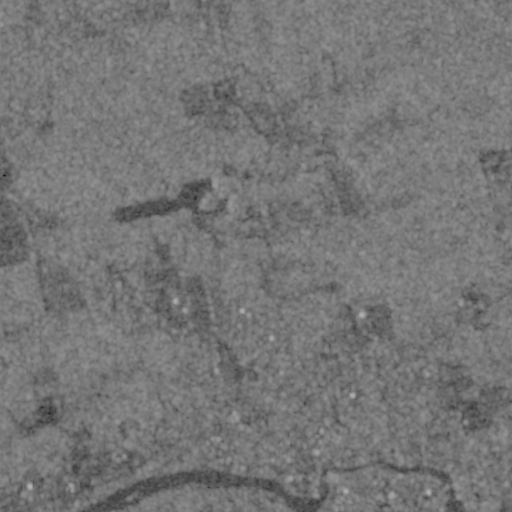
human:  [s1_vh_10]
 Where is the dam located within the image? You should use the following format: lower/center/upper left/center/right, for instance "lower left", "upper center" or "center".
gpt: The dam is located in the lower right of the image.
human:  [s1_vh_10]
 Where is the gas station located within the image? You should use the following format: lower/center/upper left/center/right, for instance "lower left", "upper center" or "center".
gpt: The gas station is located in the lower center of the image.
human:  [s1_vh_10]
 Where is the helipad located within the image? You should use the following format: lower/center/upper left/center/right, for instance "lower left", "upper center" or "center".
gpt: The helipad is located in the lower center of the image.
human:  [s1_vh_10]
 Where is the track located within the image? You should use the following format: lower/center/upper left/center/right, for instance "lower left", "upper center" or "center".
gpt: The track is located in the lower left of the image.
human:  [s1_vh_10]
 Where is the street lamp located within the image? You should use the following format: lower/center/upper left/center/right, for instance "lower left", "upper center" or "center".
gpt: The street lamp is located in the center right of the image.
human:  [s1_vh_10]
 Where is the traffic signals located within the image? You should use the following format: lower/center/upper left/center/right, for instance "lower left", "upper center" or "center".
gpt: The traffic signals is located in the lower center of the image.
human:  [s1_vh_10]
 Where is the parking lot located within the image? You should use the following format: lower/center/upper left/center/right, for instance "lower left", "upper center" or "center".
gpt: There is no parking lot in the image.

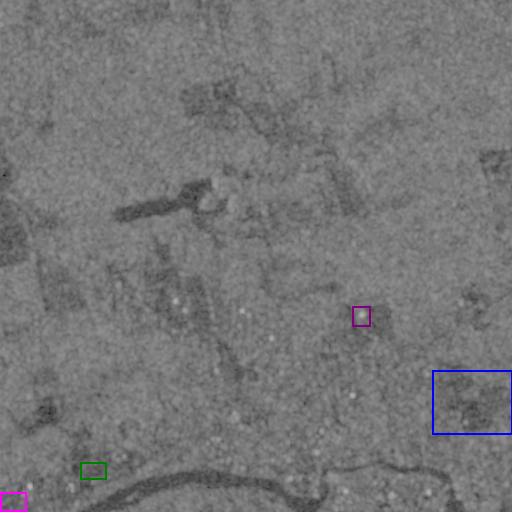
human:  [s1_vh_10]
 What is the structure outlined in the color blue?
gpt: The structure outlined in blue is a park.
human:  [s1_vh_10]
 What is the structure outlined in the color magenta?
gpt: The structure outlined in magenta is a parking lot.
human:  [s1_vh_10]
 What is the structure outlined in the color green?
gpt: The structure outlined in green is a track.
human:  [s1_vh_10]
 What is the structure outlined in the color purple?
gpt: The structure outlined in purple is a building.
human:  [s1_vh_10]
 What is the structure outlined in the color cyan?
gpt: There is no cyan outline.